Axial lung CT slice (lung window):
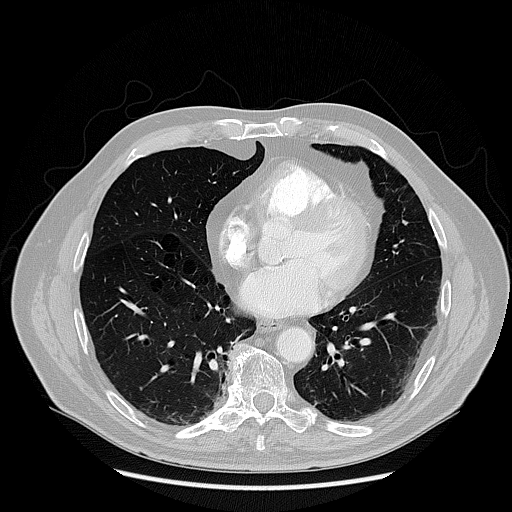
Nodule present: no